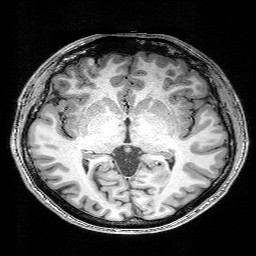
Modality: T1w
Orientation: coronal
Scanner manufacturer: siemens
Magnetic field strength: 3 T
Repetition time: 2.25 s
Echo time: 0.00418 s